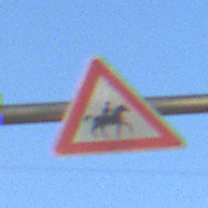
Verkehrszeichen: ReiterLinks
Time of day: SunriseSunset
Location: Outdoor (Nature)
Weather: Clear
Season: NotSpecified
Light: Natural